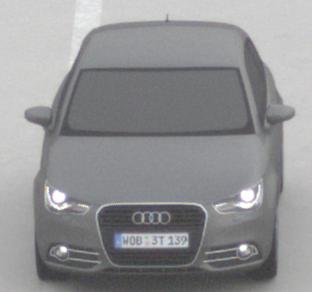
Make: Audi
Model: A1 Sportback 1.2 TFSI
Detailed model: A1 (8X) Sportback
Model produced from: 2012/03
Model produced until: 2014/11
Doors: 5
Color: gray
Road condition: dry road
Daytime: morning or afternoon
Contrast: low contrast